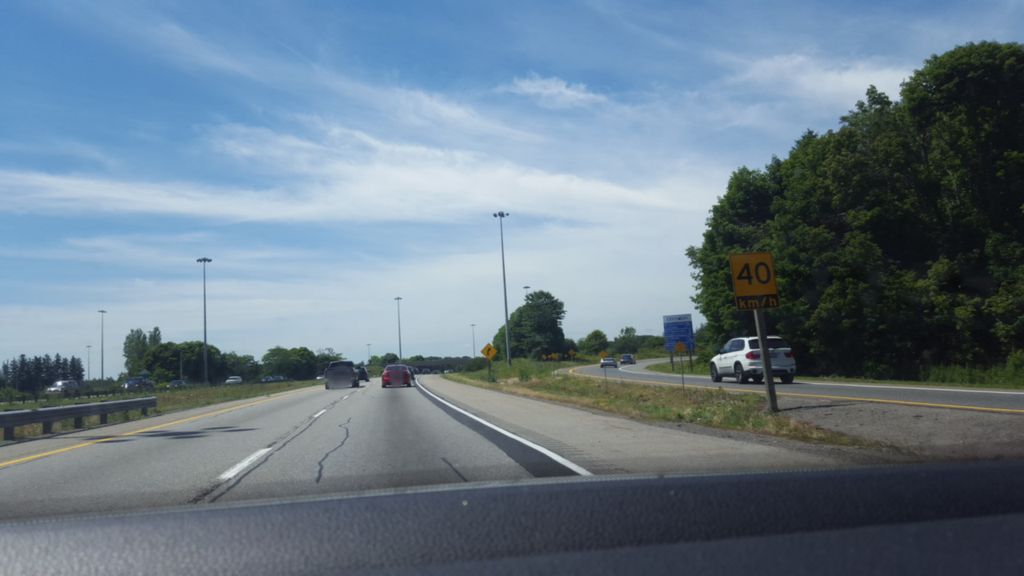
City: hamilton